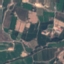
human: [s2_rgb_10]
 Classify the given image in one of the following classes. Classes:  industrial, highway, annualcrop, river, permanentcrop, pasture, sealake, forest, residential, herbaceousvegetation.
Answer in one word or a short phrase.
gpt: PermanentCrop